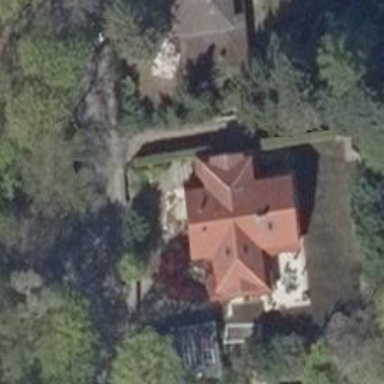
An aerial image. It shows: House with gambrel roof.